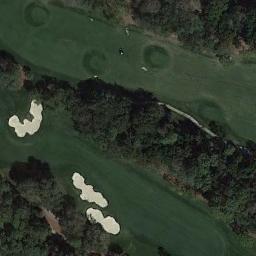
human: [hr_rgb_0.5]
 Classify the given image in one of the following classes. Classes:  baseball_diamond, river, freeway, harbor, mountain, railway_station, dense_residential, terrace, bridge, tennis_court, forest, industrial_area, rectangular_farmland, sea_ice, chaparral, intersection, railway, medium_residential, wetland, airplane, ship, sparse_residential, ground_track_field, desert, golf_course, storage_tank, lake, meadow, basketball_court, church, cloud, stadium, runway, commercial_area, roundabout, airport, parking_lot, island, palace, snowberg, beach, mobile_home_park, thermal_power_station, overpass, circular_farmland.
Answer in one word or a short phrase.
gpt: golf_course